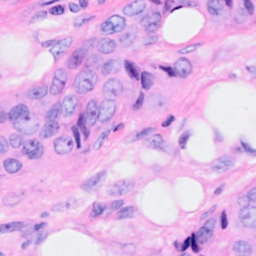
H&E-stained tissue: Breast